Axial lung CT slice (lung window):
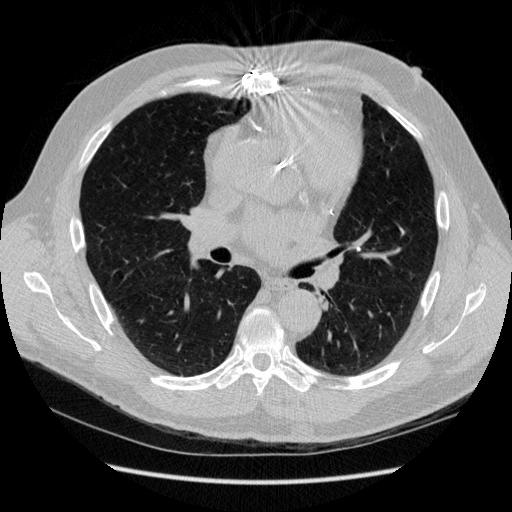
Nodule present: yes
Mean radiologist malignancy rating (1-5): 1